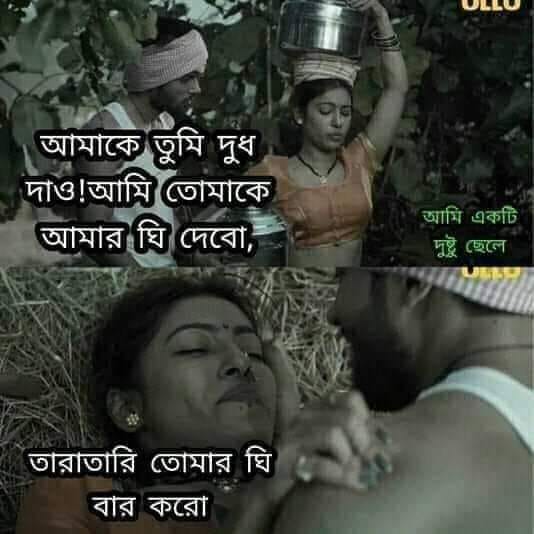
Caption: আমাকে তুমি দুধ দাও ! আমি তোমাকে আমার ঘি দেবো,  তারাতারি তোমার ঘি বার করো
Label: hate